Question: I have a method that creates an object an returns it as usual.
'''
func myFunction() -> MyObject?{
var object = MyObject()
'''
debugging it I can see that at the end of this function this object has a valid memory address.
'''
return object
}
'''
However when I receive it instead of displaying nil or the object address I can see the word "some". If I compare this object with nil it is not evaluated as a non nil object.
'''
result = something.myFunction()
if result != nil {
println("never reaches here")
}
'''
what is going on?

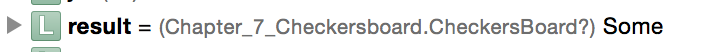
Answer: You've declared that method to return an 'MyObject'. In Swift, optionals are implemented as an enum that has two possible values: '.None', which is usually seen in its literal form, 'nil', and '.Some', which holds the value of the optional as an associated value. You're seeing 'Some' in the debugger because your method successfully returns a value wrapped in an optional.
You can <URL> in the Swift language guide.